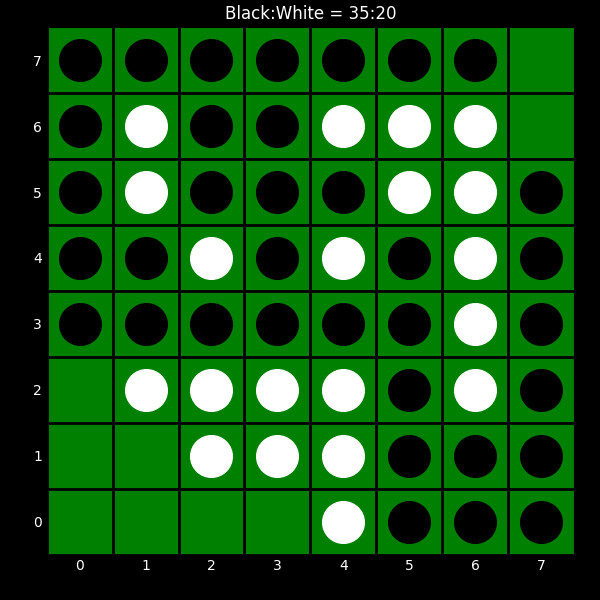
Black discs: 35
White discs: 20